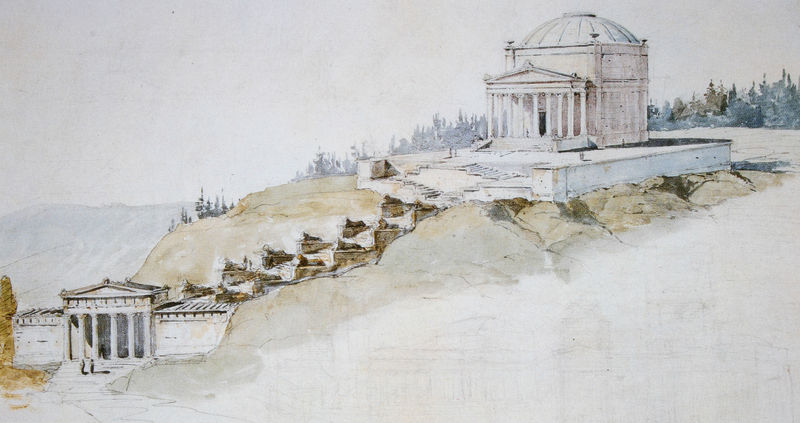
Titel: Perspektive Befreiungshalle Kelheim
Künstler: Friedrich von Gärtner
Standort: München
Institution: Architekturmuseum der Technischen Universität
Schlagwörter: baum, berg, blau, felsen, himmel, meer, schatten, weiß, aquarell, bäume, gelb, landschaft, menschen, ocker, braun, hell, licht, orange, skizze, säule, säulen, zeichnung, gebäude, haus, schnee, weg, beige, architektur, sockel, stein, steine, hügel, kirche, sonne, personen, rosa, wald, anhöhe, papier, ansicht, italien, ort, passanten, studie, abhang, berge, fels, gebirge, hang, giebel, mauer, grafik, graphik, platz, besucher, figuren, kuppel, treppe, treppen, aufgang, stufen, tor, halle, eingang, zugang, ruine, antike, bayern, religion, palast, beton, wälder, koloriert, beten, entwurf, architrav, pantheon, rom, china, portal, mauern, lanschaft, antik, griechisch, griechenland, tannenbäume, porticus, tempel, heiligtum, pavillon, dorisch, heilig, empor, mausoleum, aufstieg, athen, akropolis, tempelberg, klassizistisch, tempelfront, zentralbau, treppenaufgang, propyläen, kuppelbau, aquarel, säuöen, pilger, pergamon, patheon, itlaine, tempelgänger, säulöe, idyllisch geglegener rundtempel auf einer anhöhe